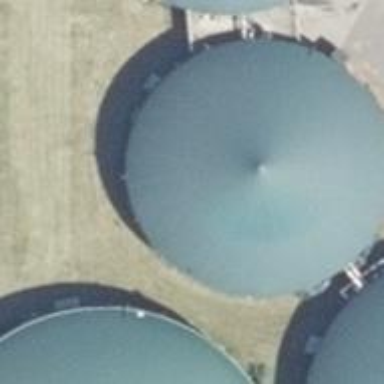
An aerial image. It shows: Storage tank with man-made structure.